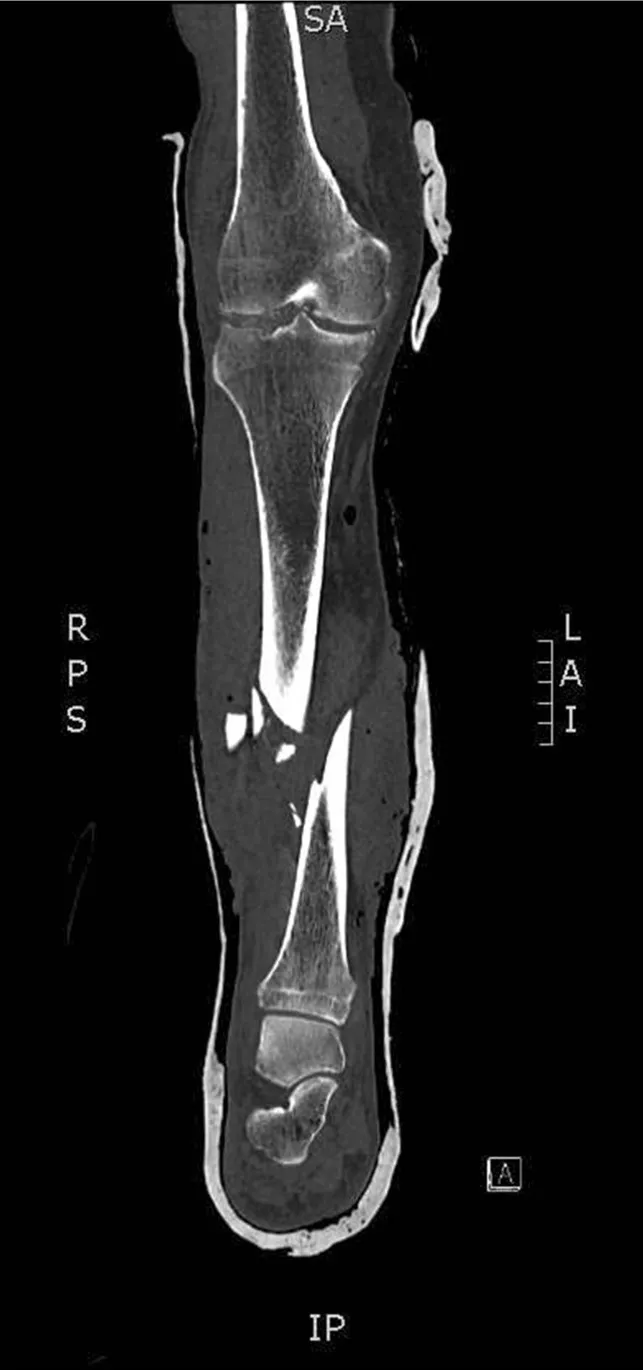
Trauma CT demonstrating comminuted mid-shaft tibial fracture with partial bone loss.
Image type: radiology (ct)